Interaction volume radius: 10 \u00c5
Interaction volume height: 30 \u00c5
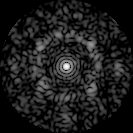
Disorder parameter: 0.7182